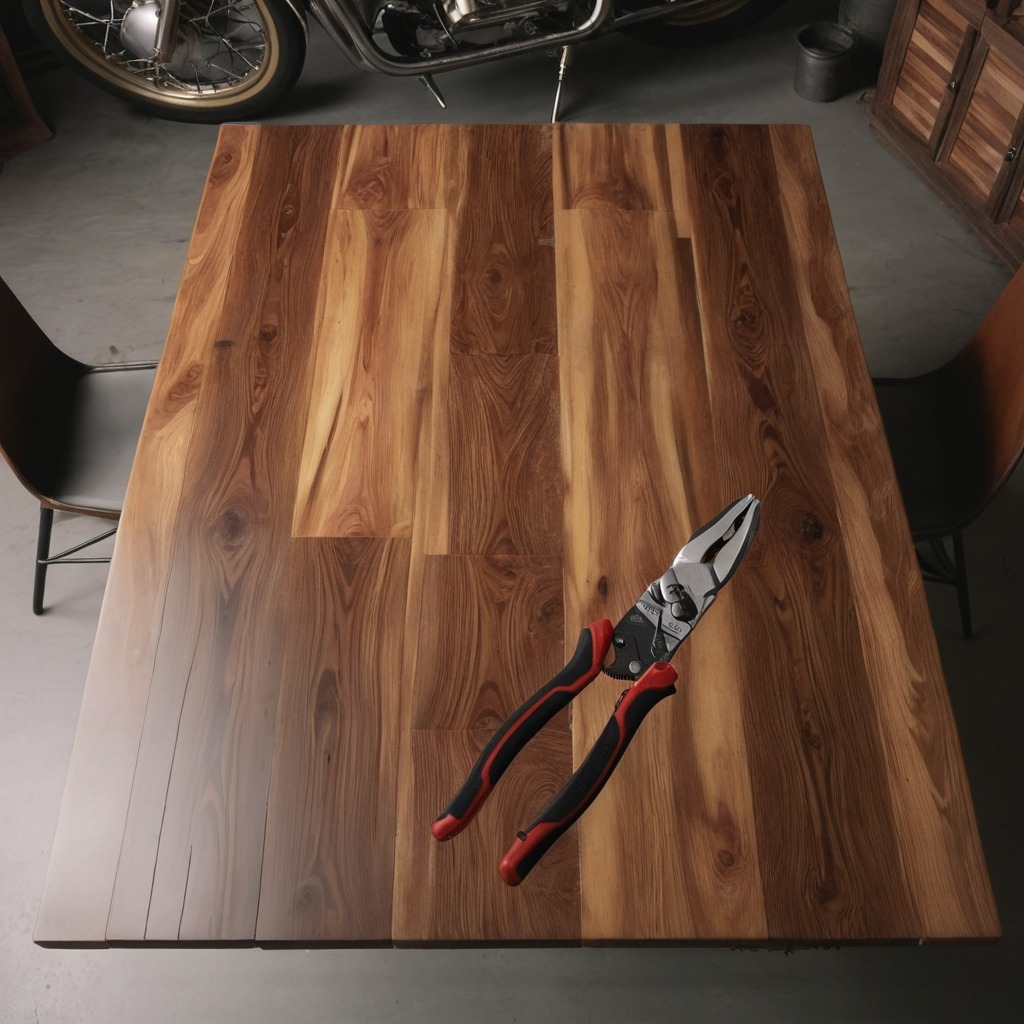
A plier lies on the oil-spilled wooden table in a vintage motorcycle garage.